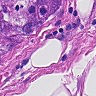
Metastatic tissue present: yes